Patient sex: M
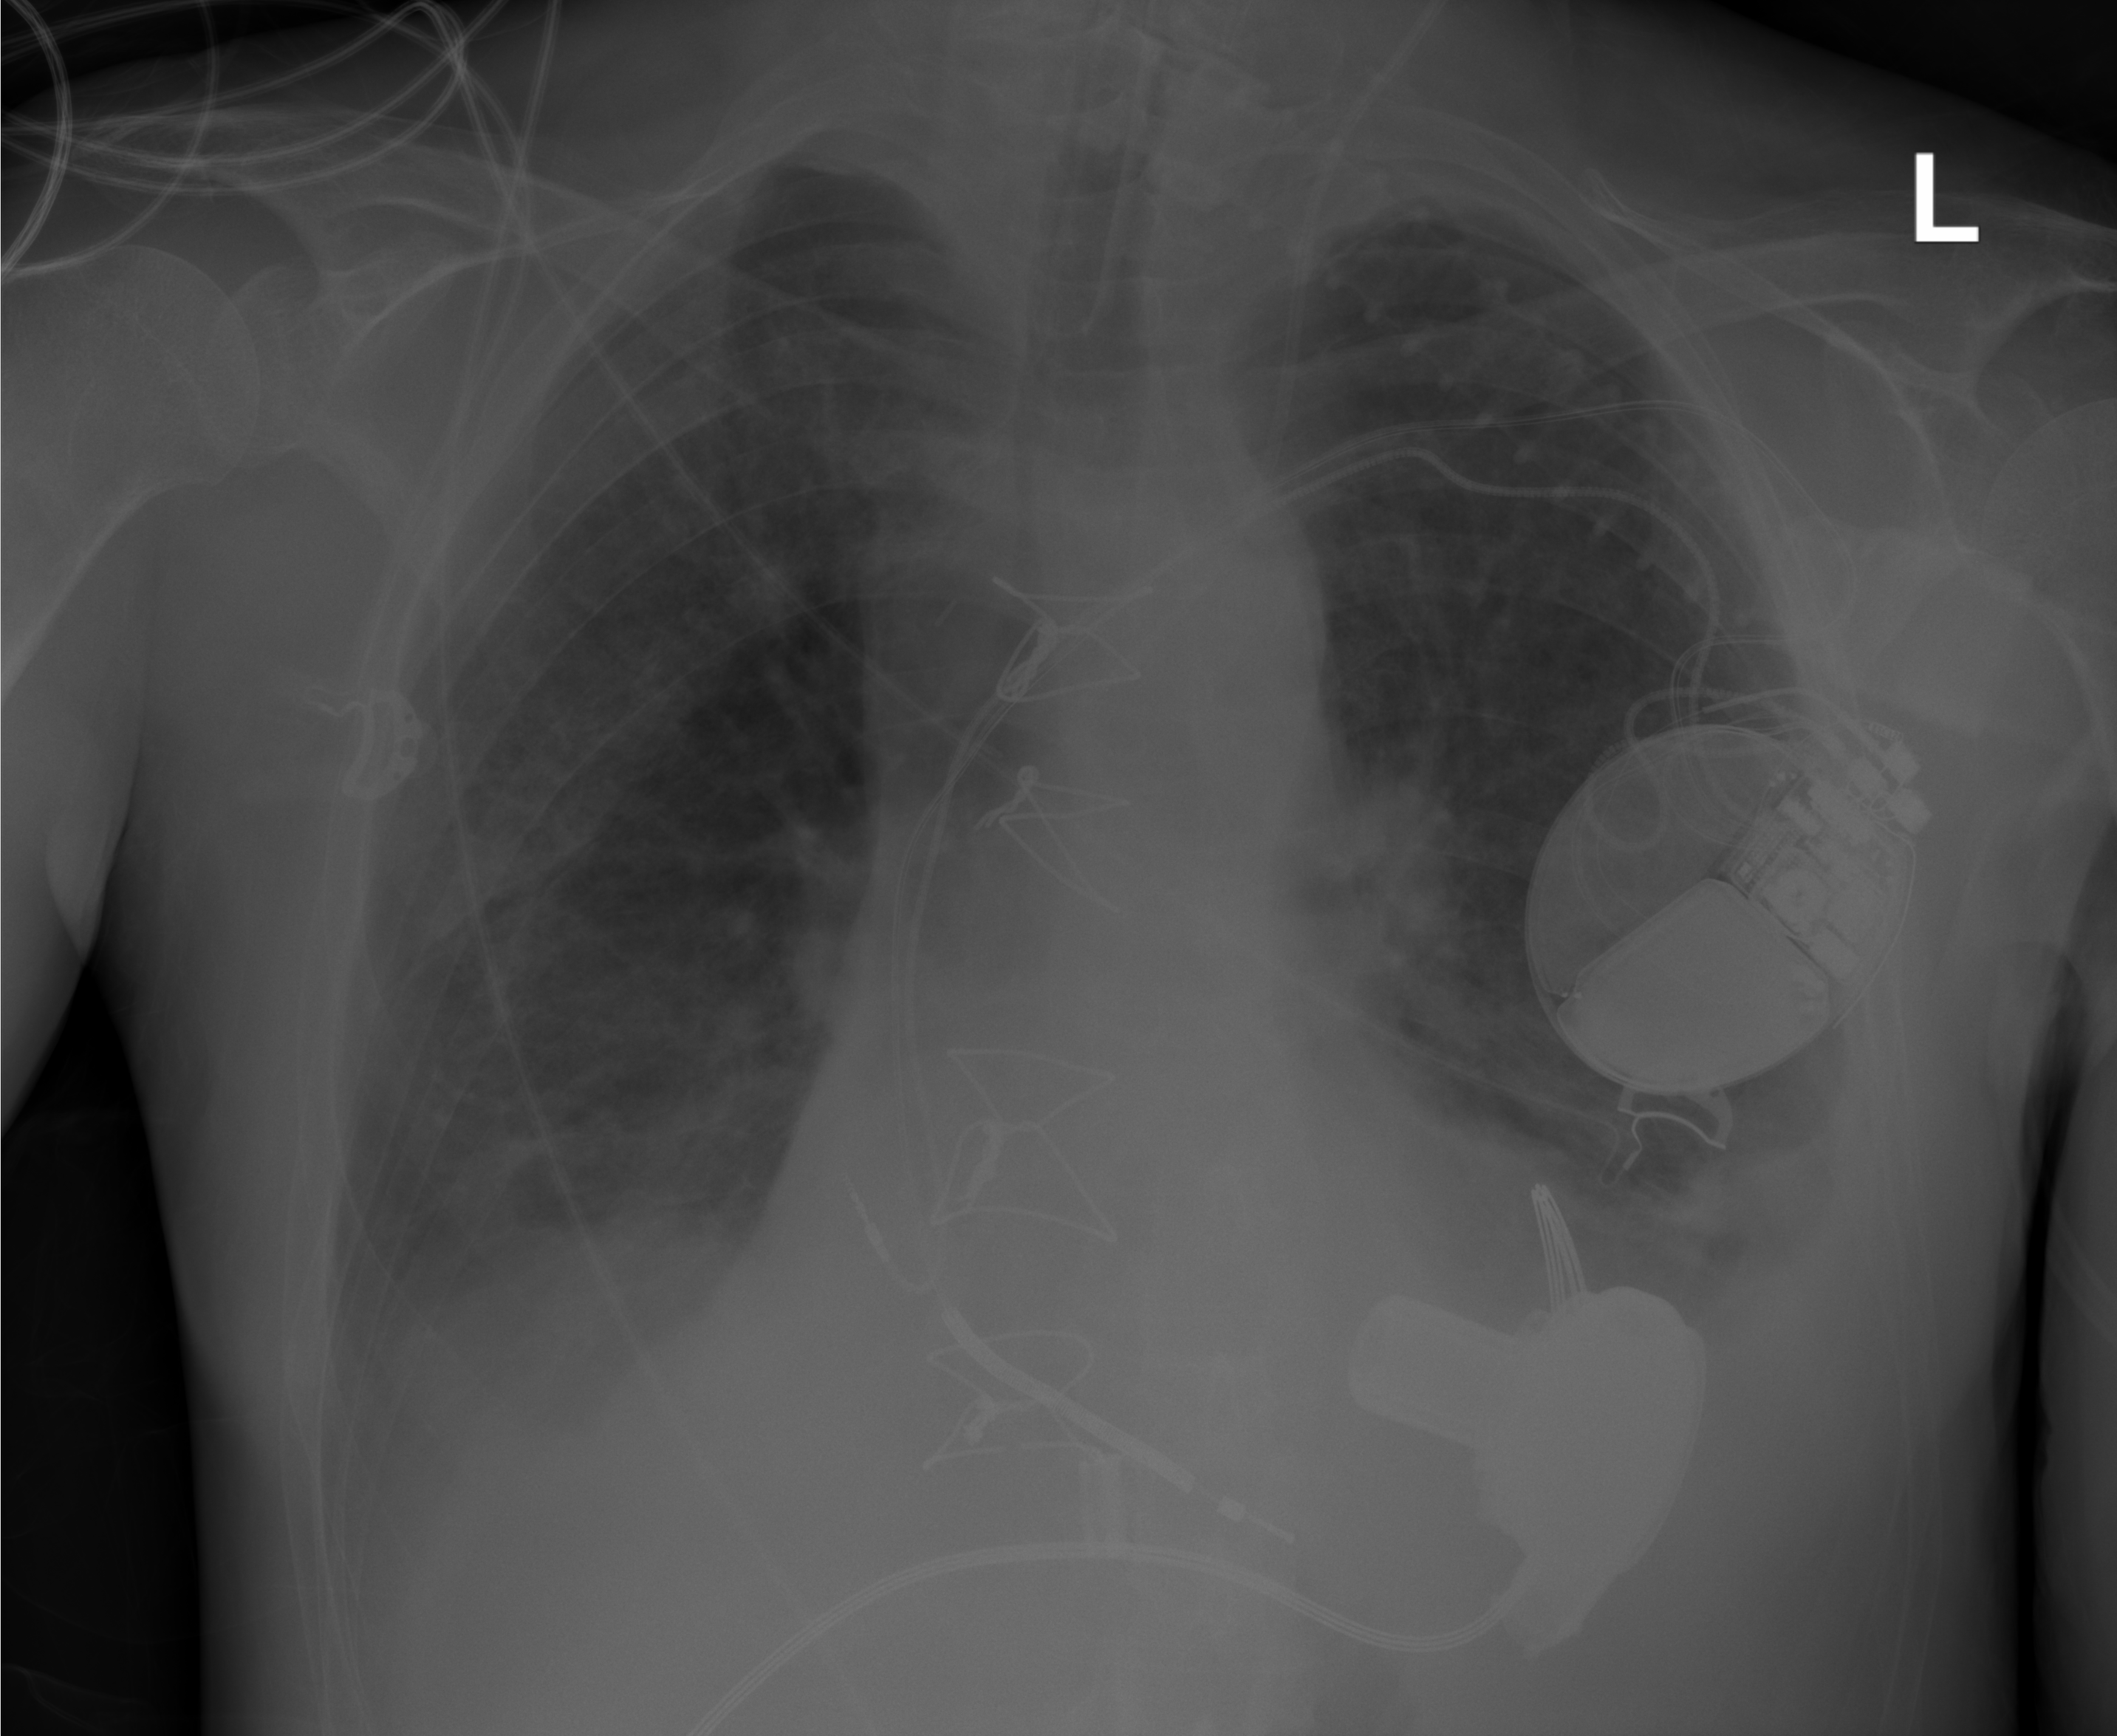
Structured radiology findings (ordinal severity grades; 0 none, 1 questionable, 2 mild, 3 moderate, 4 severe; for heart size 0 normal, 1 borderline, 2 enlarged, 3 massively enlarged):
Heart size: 0
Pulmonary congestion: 0
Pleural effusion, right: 2
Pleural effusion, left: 2
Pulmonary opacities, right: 0
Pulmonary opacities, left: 0
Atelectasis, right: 0
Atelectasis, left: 2